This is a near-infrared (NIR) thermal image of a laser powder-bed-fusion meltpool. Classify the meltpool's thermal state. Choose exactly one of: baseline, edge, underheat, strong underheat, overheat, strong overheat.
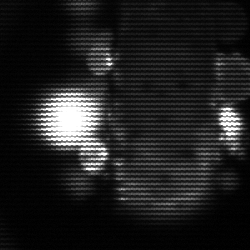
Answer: strong underheat